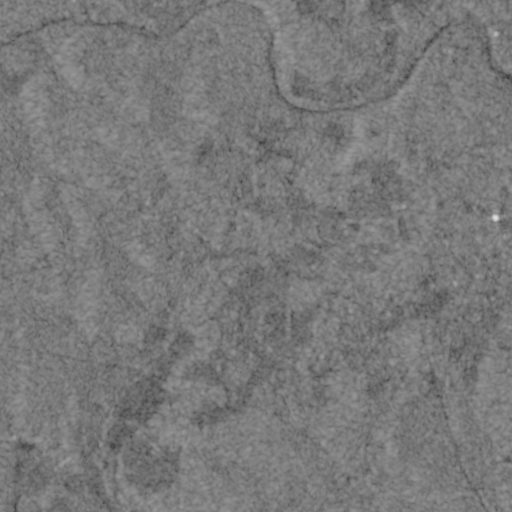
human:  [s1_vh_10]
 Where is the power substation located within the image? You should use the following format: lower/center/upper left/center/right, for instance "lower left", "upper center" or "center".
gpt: The power substation is located in the center right of the image.
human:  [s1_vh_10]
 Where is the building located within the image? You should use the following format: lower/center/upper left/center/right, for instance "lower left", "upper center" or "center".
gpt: The building is located in the center right of the image.
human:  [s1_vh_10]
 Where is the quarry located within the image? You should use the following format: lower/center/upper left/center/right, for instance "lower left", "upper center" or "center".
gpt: There is no quarry in the image.

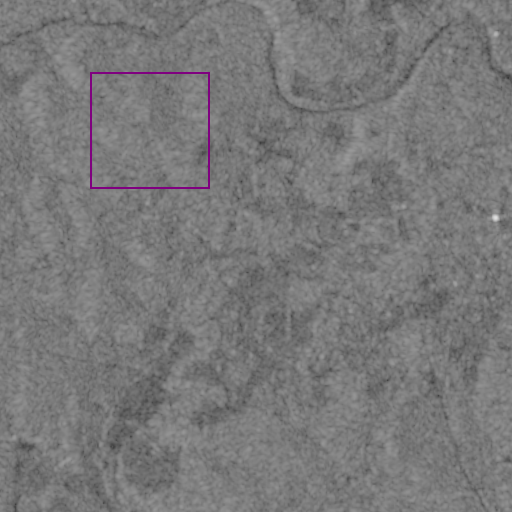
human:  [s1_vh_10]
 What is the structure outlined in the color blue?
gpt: There is no blue outline.
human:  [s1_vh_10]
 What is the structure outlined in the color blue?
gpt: There is no structure outlined in blue.